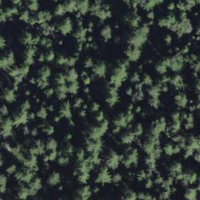
EUNIS habitat code: 43
Species observed at this site:
Nucifraga caryocatactes